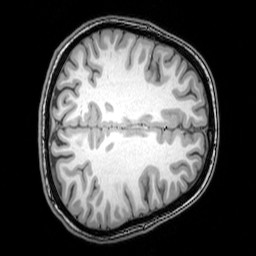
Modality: T1w
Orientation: axial
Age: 23
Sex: female
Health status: healthy
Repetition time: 0.081 s
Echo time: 0.037 s